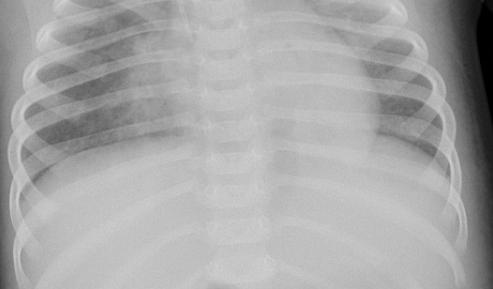
Diagnosis: PNEUMONIA